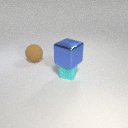
small cyan rubber cube in front of large brown rubber sphere